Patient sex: M
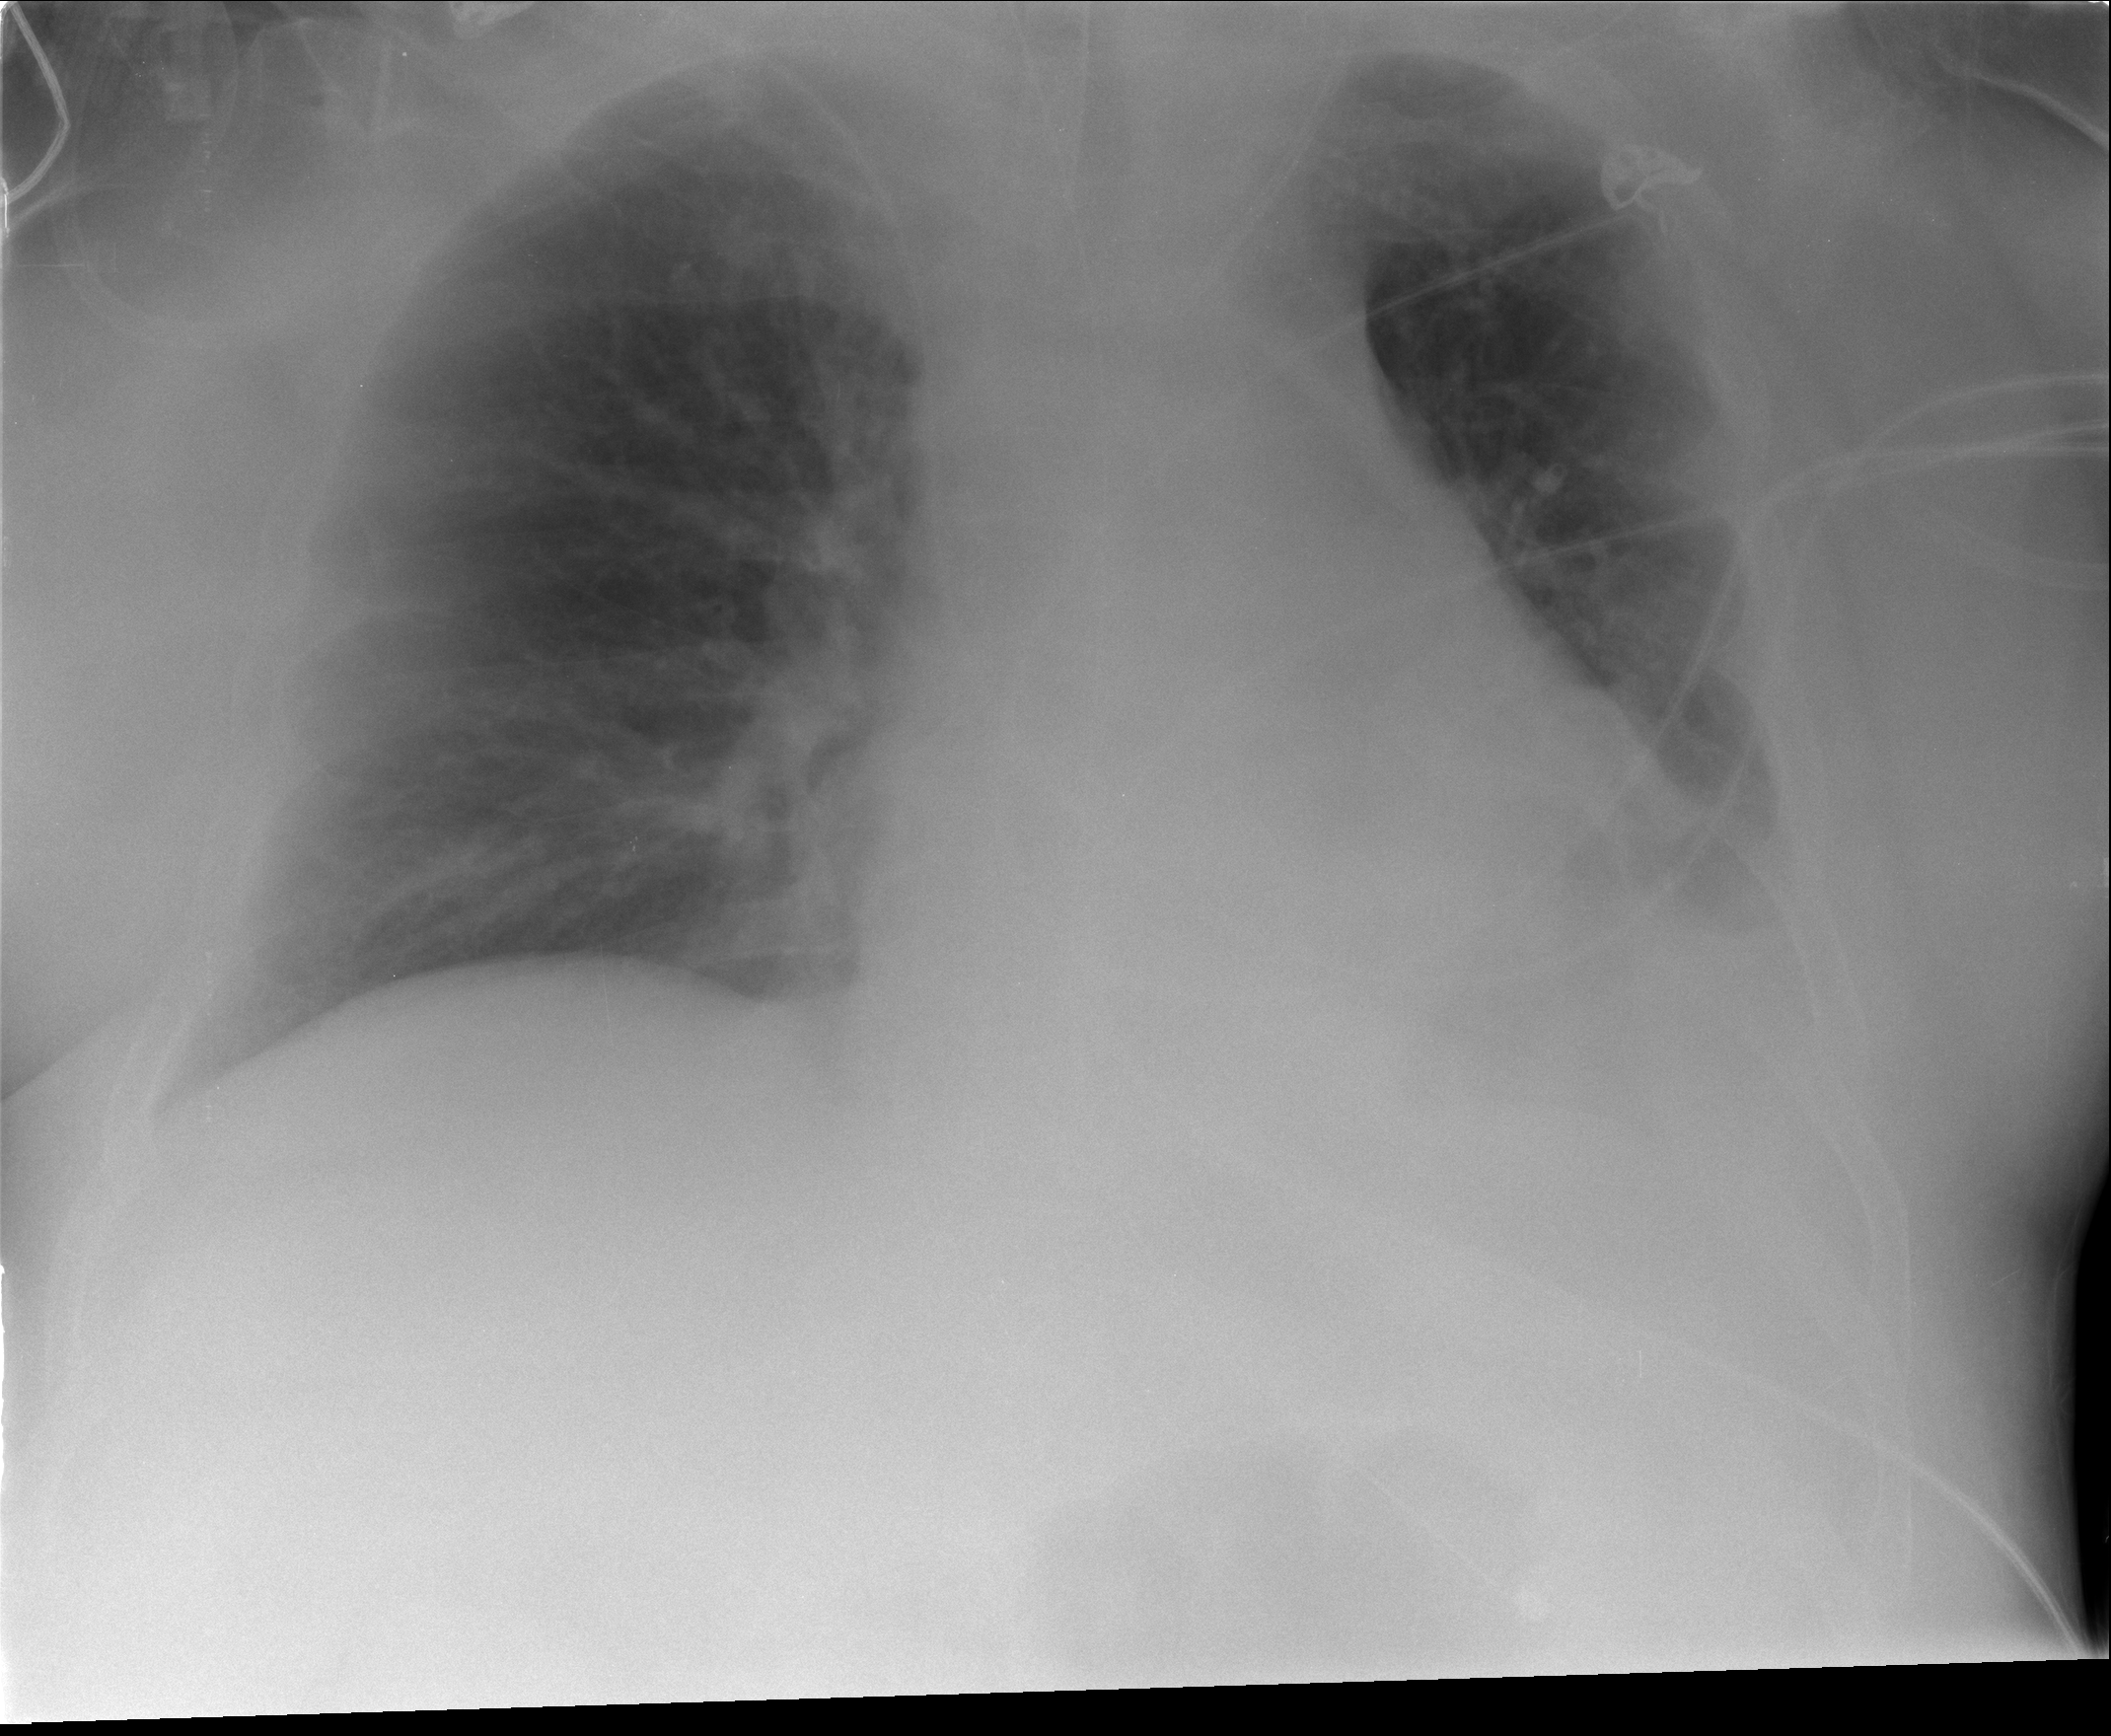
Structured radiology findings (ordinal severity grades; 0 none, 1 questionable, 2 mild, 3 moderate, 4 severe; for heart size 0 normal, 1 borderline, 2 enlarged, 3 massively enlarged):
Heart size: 2
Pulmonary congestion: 0
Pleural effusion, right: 0
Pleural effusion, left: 0
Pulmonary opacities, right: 0
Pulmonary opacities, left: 0
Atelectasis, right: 2
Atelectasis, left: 2